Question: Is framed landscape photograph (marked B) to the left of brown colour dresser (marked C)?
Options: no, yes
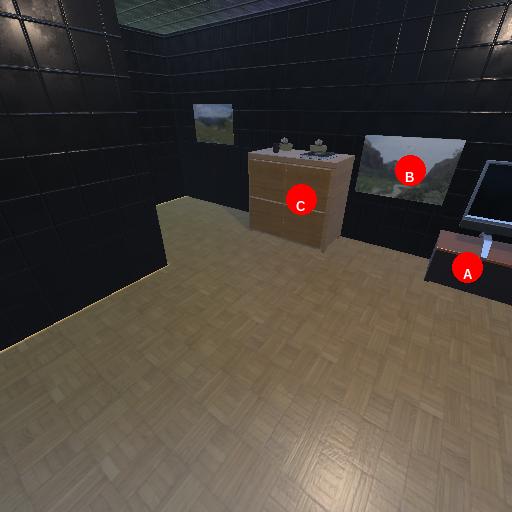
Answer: no